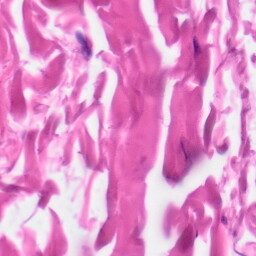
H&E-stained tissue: Skin